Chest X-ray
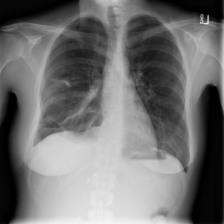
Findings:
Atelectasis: negative
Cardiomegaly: negative
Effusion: positive
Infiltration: negative
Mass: negative
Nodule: negative
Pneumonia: negative
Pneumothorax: positive
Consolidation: negative
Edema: negative
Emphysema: negative
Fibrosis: positive
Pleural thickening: negative
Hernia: negative